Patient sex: M
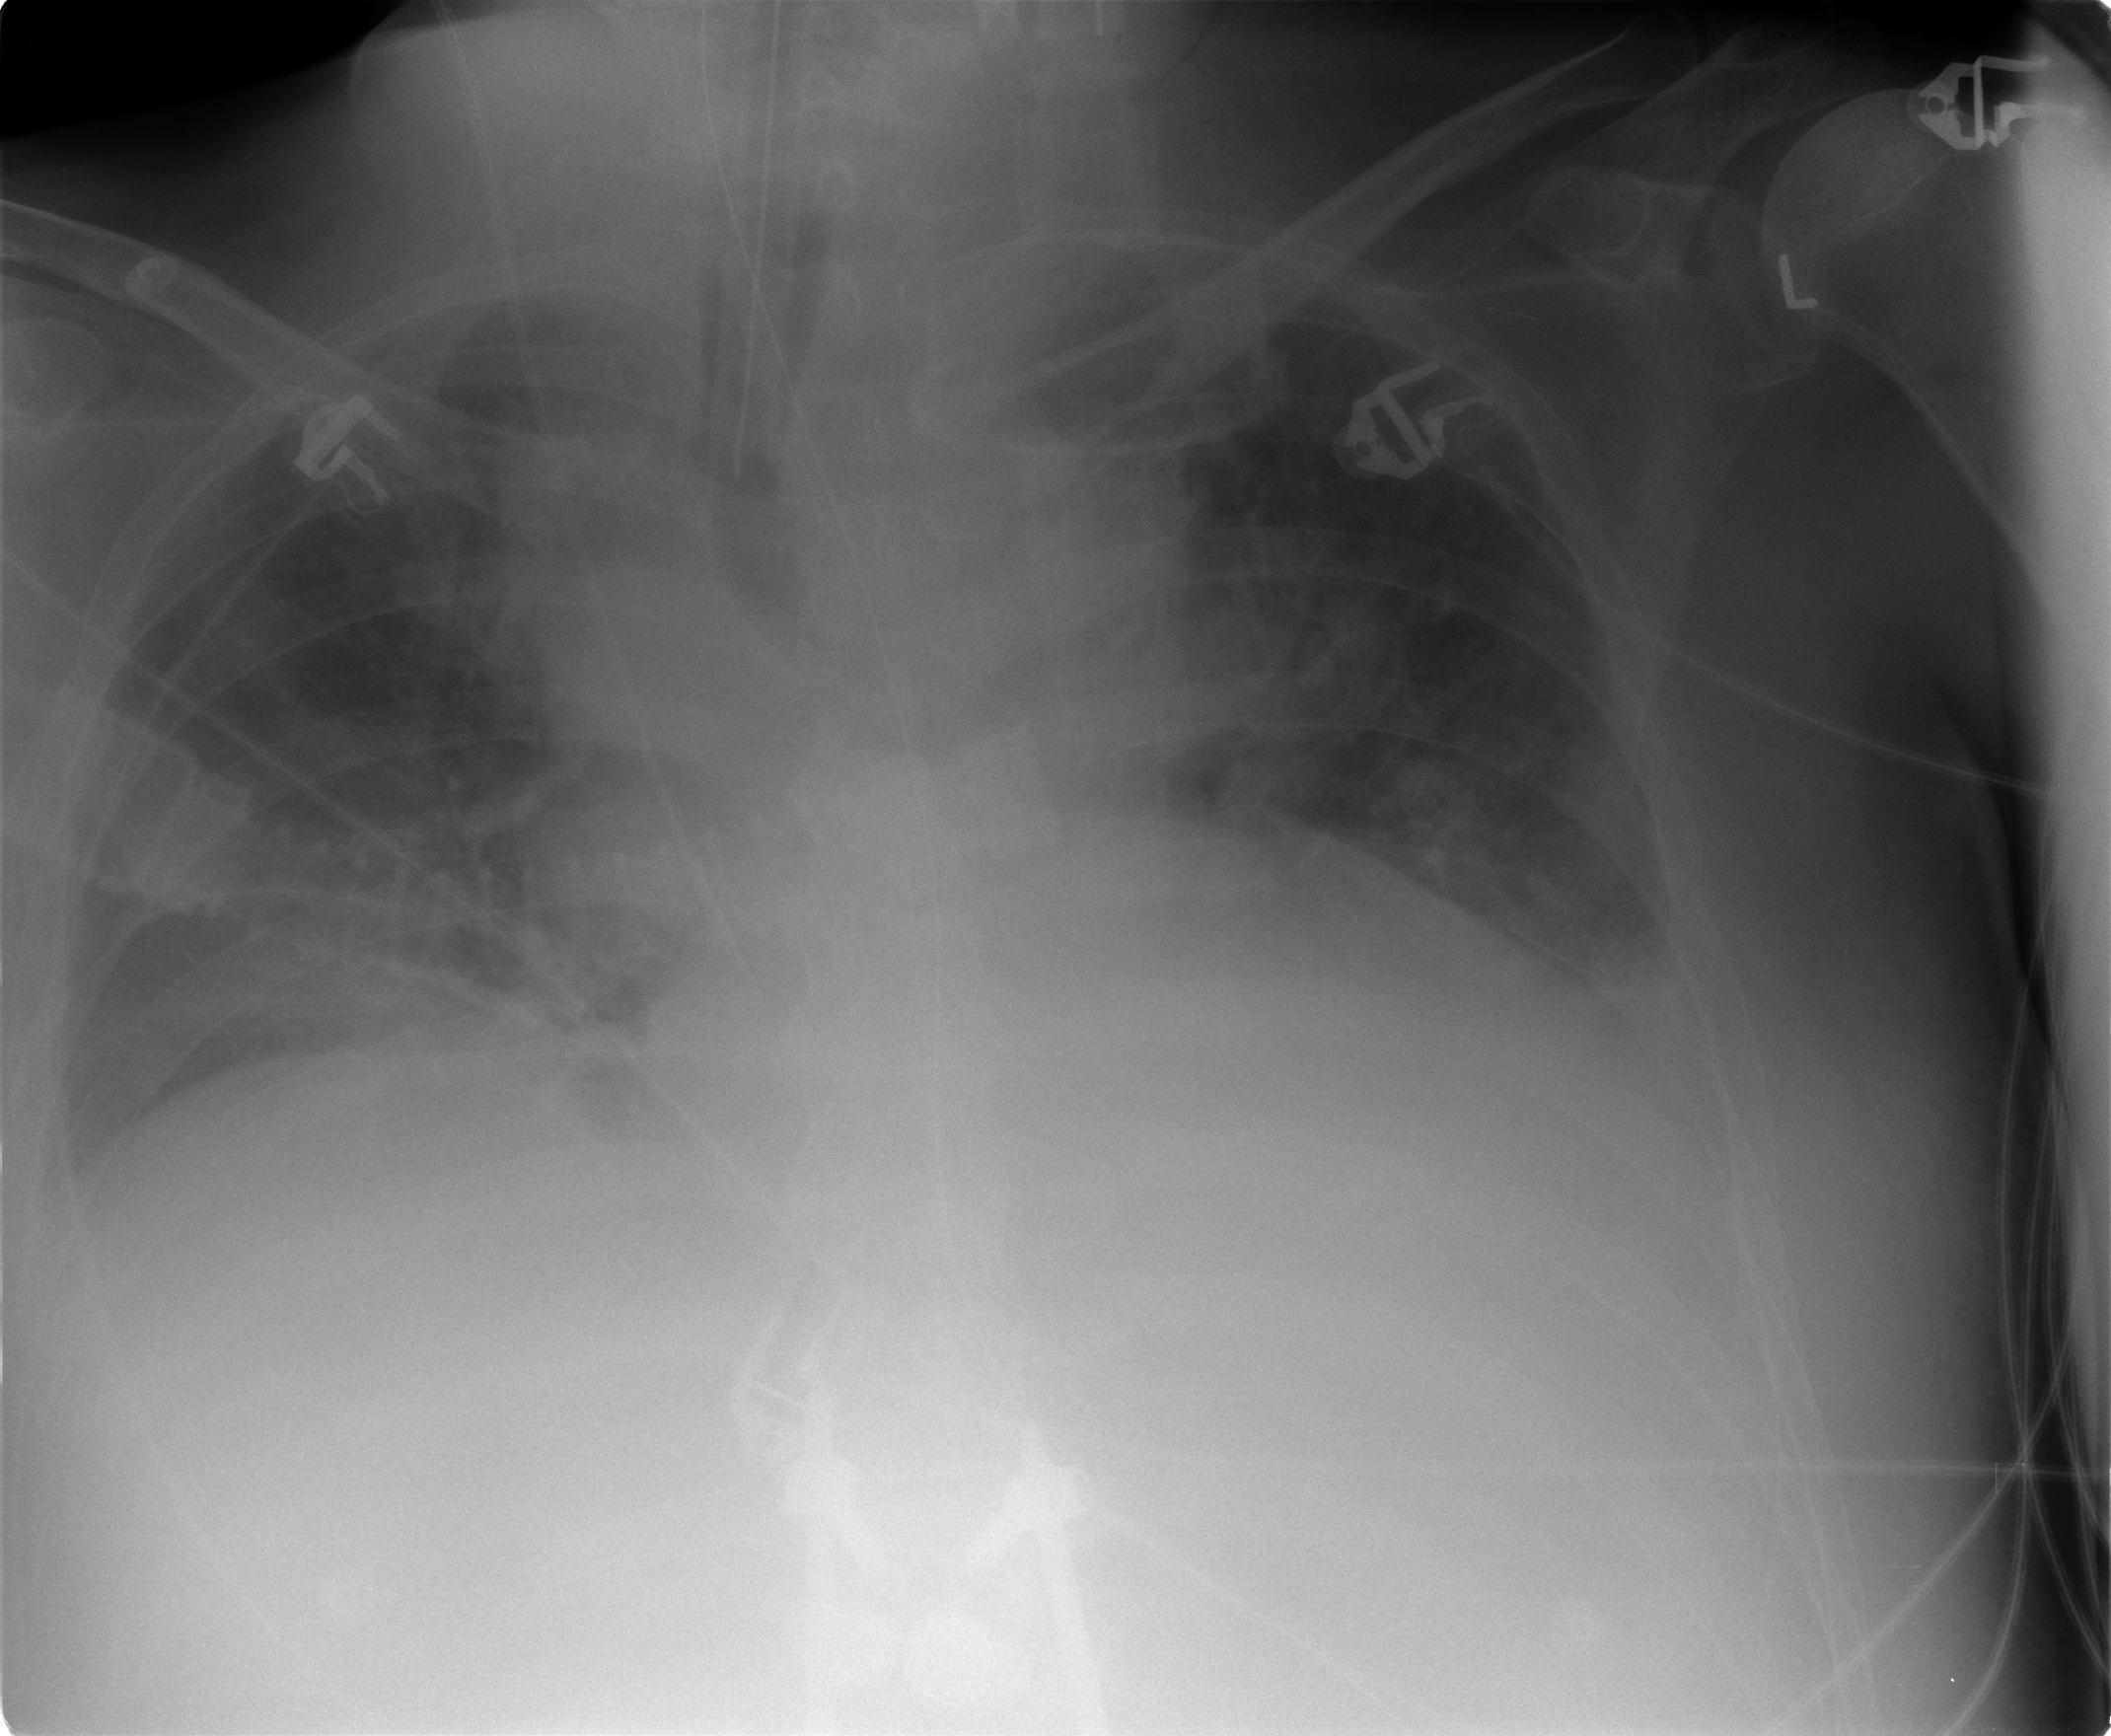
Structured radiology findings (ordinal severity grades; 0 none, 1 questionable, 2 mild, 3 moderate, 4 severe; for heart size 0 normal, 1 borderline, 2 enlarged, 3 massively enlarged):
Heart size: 0
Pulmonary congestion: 0
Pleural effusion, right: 0
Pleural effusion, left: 2
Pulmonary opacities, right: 0
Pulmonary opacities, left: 2
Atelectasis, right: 2
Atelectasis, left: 2